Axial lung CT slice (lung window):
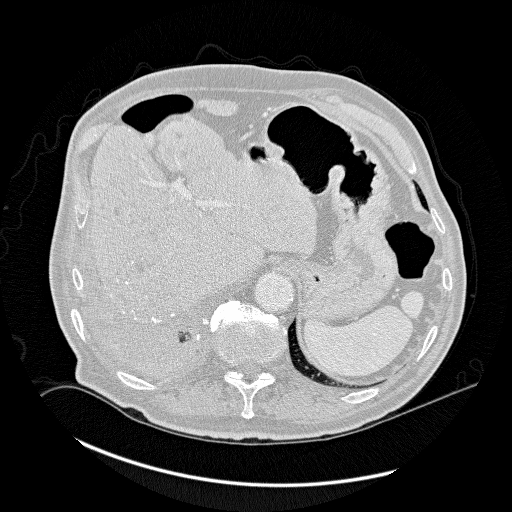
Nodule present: no